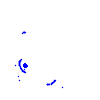
Particle: electron